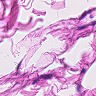
Metastatic tissue present: no